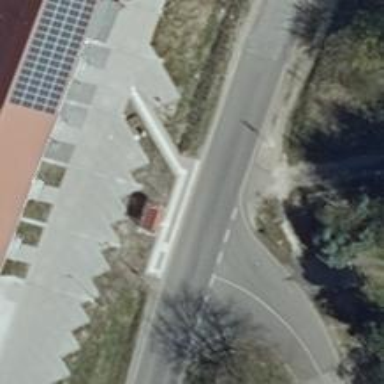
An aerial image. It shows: Secondary road with asphalt surface.